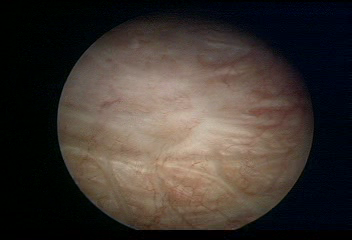
Modality: WLC
Class: Normal mucosa
Bladder cancer association: No